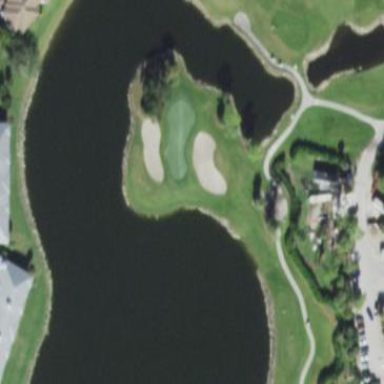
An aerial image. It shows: Water hazard on golf course.